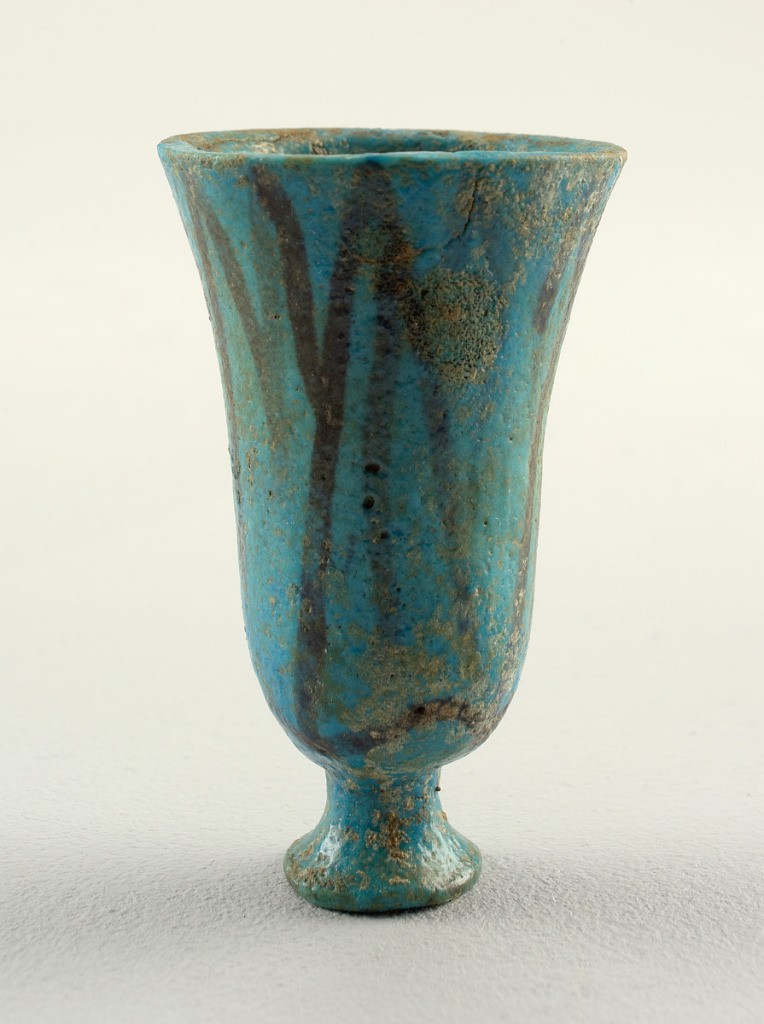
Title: Lotus-shaped cup
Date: ca. 1100 BC
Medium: Colored faience (ceramic frit)
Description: Narrow bell-shaped body on tall flaring foot.  Black design of pointed petals, rising from wavy line near bottom, on brilliant glossy, turquoise-colored body.